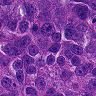
Metastatic tissue present: yes